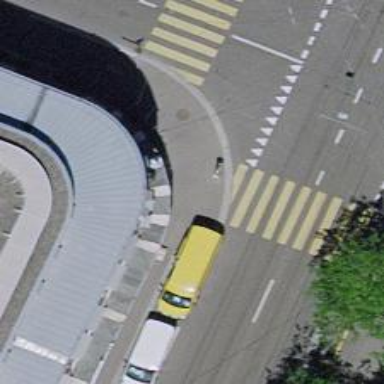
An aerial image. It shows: Kerb barrier.